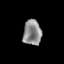
Tissue: lung
Cell type: Epithelial cells
Senescence score: 0.1893
Nuclear area (px): 455
Mean DAPI intensity: 140.185